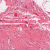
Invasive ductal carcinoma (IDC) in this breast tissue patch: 0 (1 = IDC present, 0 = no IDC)